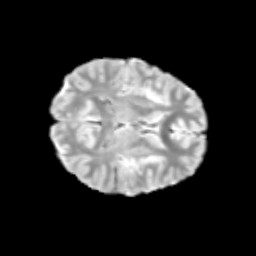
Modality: T2w
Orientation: axial
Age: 11
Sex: male
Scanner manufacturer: siemens
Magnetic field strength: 3 T
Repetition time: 3.8 s
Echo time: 0.07 s